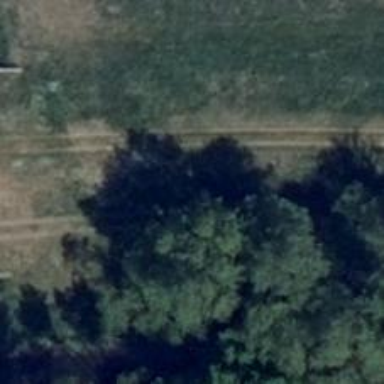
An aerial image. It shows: Hunting stand.